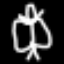
Label: angel